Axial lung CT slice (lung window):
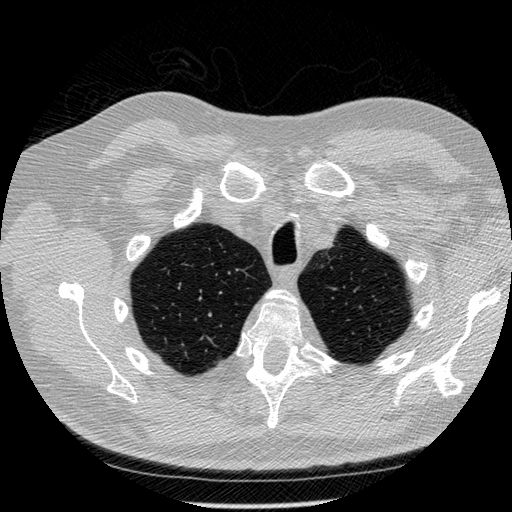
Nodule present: no